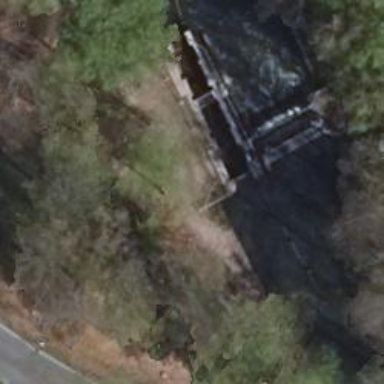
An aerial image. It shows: Lock gate along waterway.